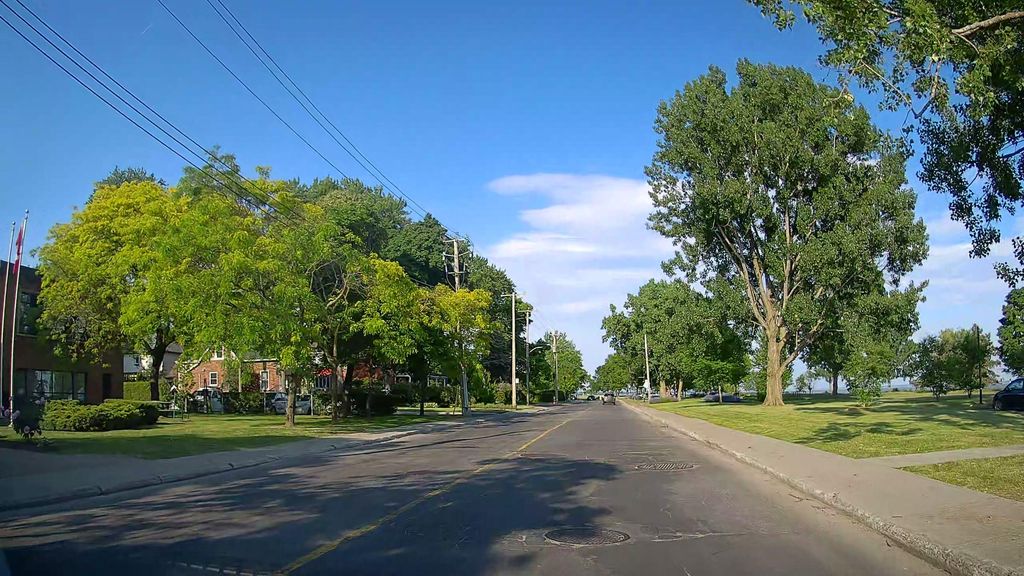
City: montreal